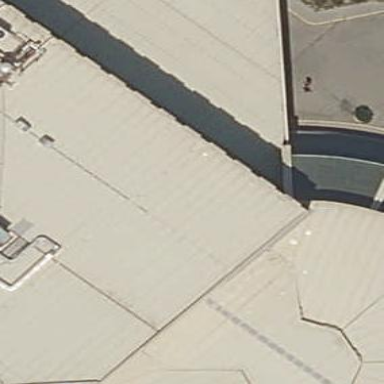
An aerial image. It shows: Building with flat roof.